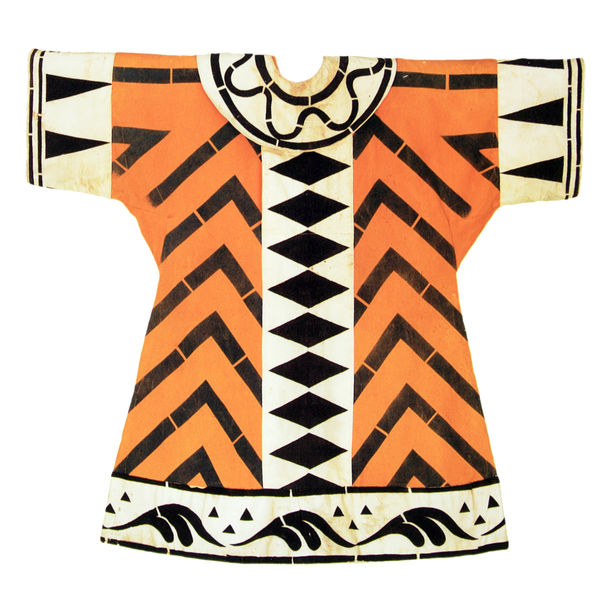
Titel: Kostüm für einen Banditen im Ballett "Daphnis et Chloé": Tunika und Gürtel
Künstler: Léon Bakst
Standort: Monaco
Institution: Nouveau Musée National
Schlagwörter: umhang, weiß, dreieck, kleid, orange, schwarz, rot, muster, mantel, welle, wellen, formen, red, white, black, collar, dress, sleeve, tshirt, ornamente, pattern, print, schlange, verziert, geometrisch, rauten, zacken, african, clouds, mountain, waves, black and white, dreiecke, color, coat, fabric, sketch, viereck, wave, clothes, leaves, design, schwrz, colorful, geometric, lines, shapes, top, stripes, tiger, asian, native, afrikanisch, rhythm, clothing, shirt, exotic, indian, symbol, border, retro, zebra, short, sleeves, triangle, triangles, press, repetition, neckline, where, old fashioned, asia, vibrant, diamond, chevron, stained, vintage, rhombus, diamonds, weird, patterned, tribal, 1920s, zig zag, tribal print, geometric design, apparel, mans were, mandela shirt, skech, indige, old style, armholes, sketchb